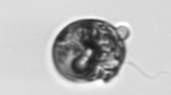
Label: Proterythropsis